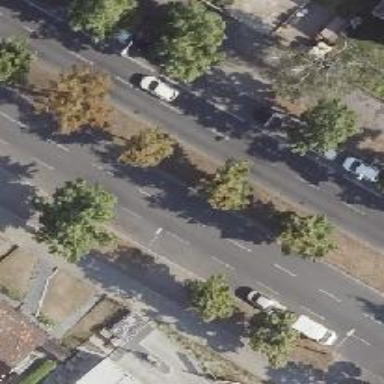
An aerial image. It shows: Avenue lined with broadleaved deciduous trees.